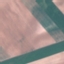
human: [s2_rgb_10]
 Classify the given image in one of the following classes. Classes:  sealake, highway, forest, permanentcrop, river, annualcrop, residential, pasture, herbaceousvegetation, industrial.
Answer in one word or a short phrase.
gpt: AnnualCrop